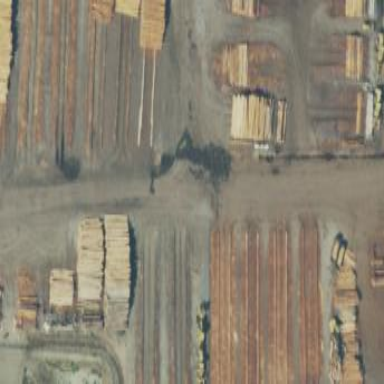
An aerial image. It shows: Industrial area primarily used for timber processing.